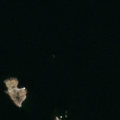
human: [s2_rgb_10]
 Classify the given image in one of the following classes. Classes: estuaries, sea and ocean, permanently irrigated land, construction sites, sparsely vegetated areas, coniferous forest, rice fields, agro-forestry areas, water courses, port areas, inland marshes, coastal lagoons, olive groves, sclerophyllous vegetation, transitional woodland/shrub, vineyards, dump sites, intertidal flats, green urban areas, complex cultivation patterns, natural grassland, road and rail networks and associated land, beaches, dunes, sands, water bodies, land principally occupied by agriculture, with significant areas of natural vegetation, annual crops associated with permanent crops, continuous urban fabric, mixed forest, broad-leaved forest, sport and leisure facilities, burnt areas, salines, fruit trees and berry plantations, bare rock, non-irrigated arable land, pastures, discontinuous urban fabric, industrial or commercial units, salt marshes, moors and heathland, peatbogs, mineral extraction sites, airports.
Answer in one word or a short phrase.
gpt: sea and ocean